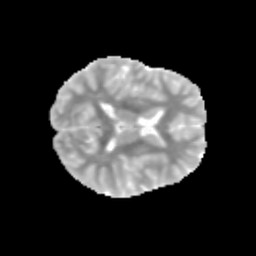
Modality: MD
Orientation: axial
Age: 9
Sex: female
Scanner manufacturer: siemens
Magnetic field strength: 3 T
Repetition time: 3.8 s
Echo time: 0.07 s